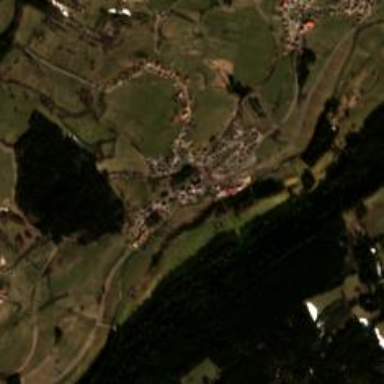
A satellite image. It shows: Village.